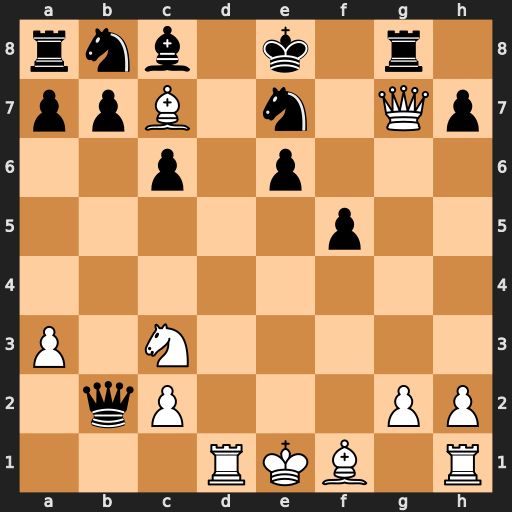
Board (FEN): rnb1k1r1/ppB1n1Qp/2p1p3/5p2/8/P1N5/1qP3PP/3RKB1R
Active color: w
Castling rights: Kq
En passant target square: -
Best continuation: Rd8#